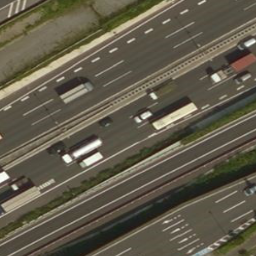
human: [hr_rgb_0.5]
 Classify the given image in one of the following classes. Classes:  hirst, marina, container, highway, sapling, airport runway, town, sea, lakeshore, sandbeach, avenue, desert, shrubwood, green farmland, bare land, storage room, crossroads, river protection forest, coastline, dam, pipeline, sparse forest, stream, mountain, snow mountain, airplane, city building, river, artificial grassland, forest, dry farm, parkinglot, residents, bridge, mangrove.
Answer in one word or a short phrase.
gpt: highway